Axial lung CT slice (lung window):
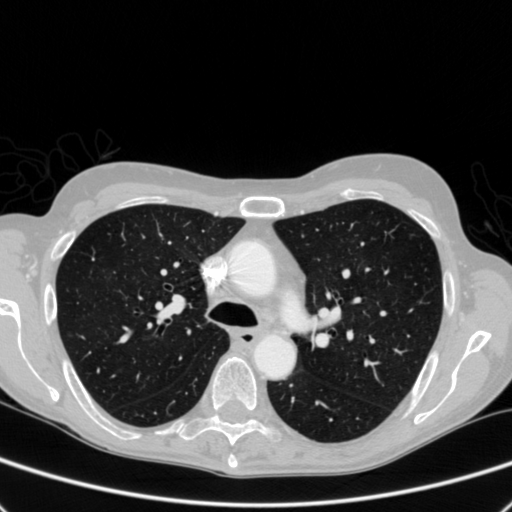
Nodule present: no